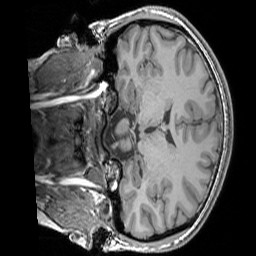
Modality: T1w
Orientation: coronal
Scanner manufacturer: siemens
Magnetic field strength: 3 T
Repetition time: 1.83 s
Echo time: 0.00303 s